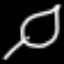
Label: leaf